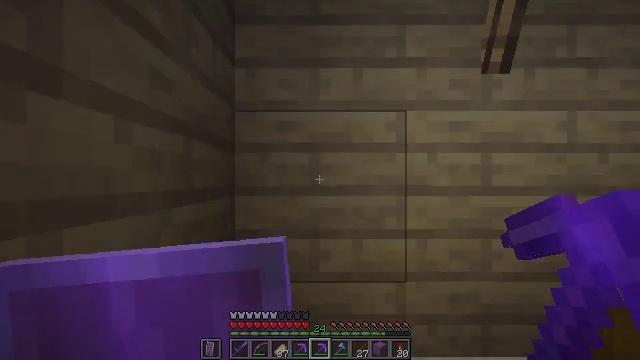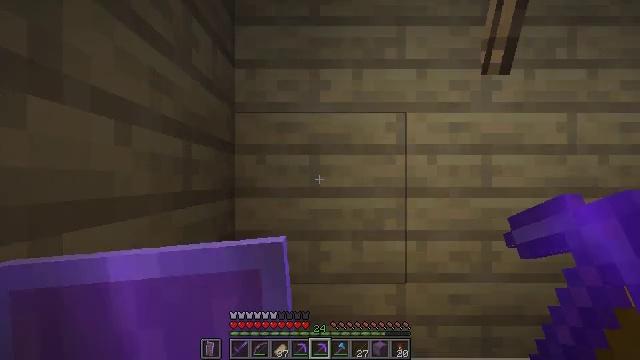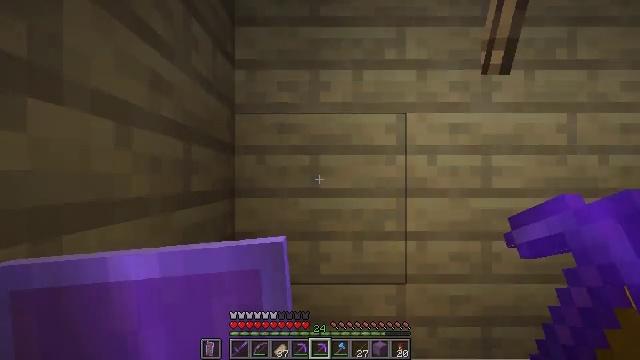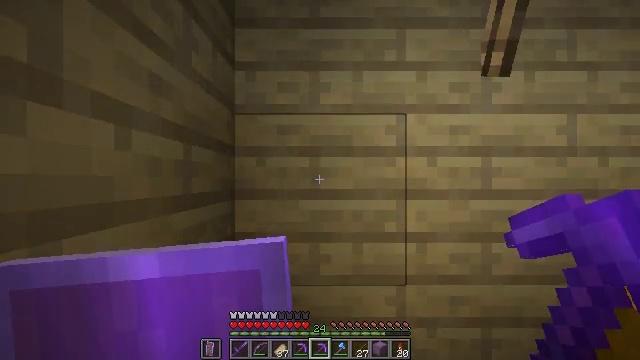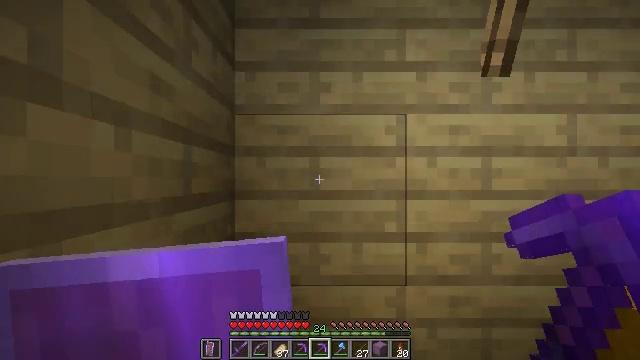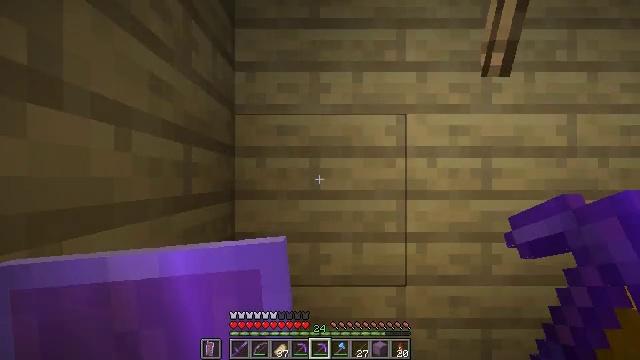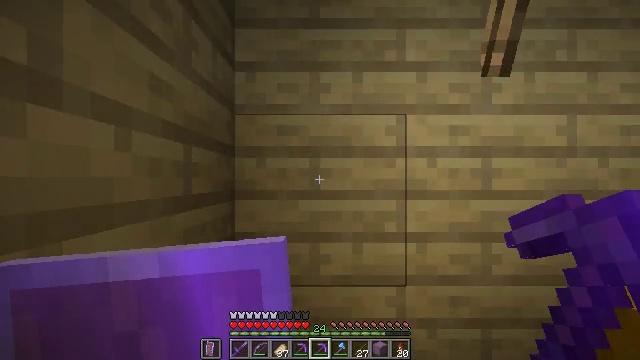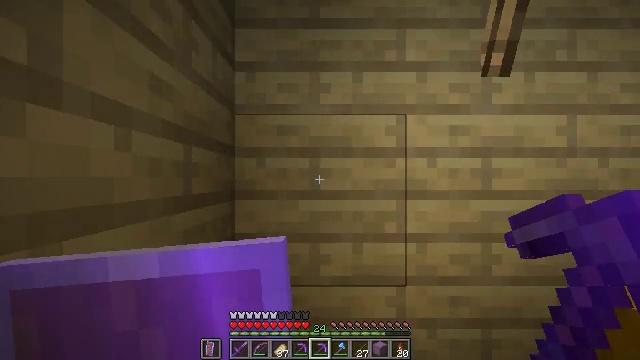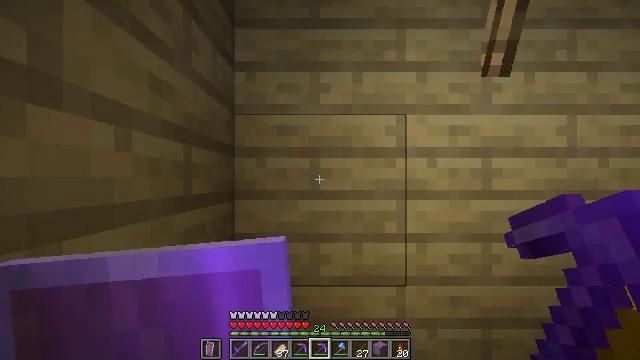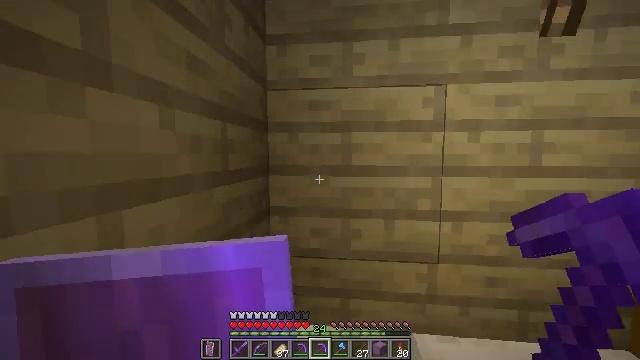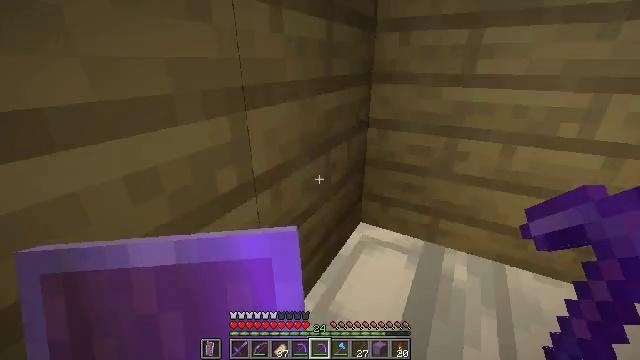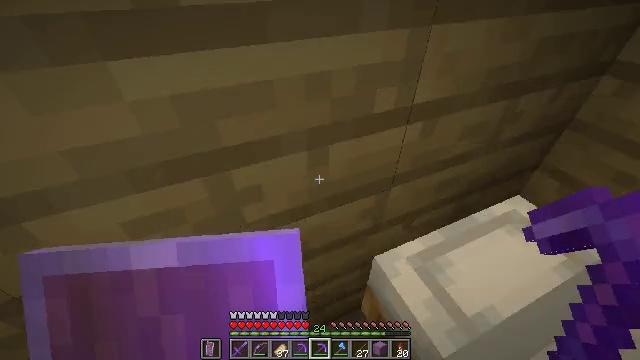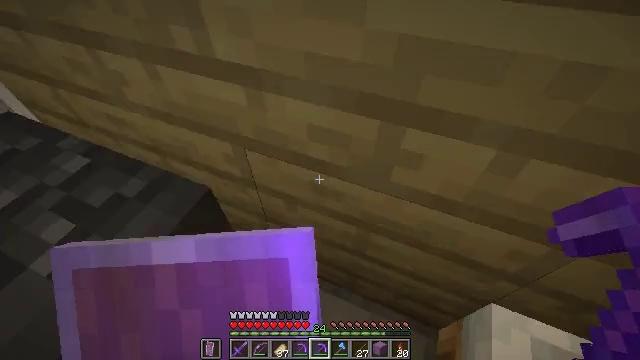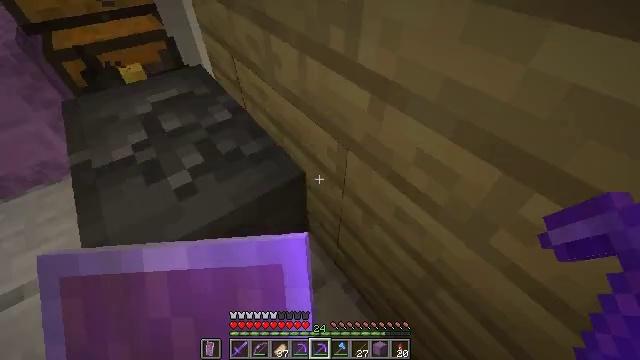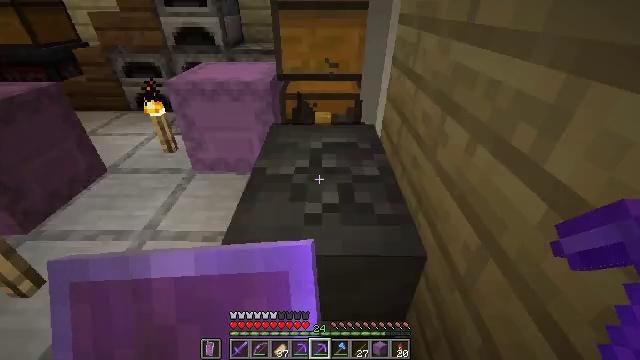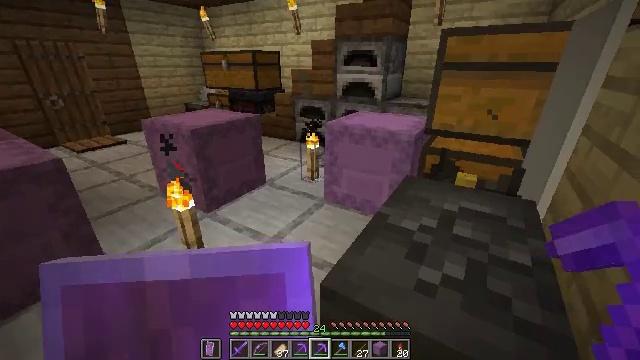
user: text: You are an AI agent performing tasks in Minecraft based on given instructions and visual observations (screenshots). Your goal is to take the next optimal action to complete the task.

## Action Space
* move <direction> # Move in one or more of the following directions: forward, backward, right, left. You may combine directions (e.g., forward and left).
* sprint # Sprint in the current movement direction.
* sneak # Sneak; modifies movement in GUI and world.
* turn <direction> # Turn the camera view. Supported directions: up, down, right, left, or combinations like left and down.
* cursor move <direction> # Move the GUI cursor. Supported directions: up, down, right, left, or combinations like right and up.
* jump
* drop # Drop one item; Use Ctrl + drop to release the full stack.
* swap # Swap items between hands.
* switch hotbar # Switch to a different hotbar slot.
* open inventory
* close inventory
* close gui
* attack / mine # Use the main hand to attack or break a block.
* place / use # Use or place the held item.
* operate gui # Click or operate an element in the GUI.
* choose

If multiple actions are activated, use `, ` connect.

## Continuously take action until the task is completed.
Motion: motion action
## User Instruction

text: Open the crafting table to craft magenta dye.
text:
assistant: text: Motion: no_op
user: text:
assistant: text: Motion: no_op
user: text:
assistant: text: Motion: no_op
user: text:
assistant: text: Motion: no_op
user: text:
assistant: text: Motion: no_op
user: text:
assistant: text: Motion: no_op
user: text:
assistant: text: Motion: no_op
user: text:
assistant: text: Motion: no_op
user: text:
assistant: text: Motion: turn left and down
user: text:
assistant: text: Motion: turn left and down
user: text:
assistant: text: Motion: turn left and down
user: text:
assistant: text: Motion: turn left and down
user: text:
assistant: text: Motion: turn left and up
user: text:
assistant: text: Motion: turn left and up
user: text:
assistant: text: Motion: turn left and up
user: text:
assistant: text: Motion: no_op
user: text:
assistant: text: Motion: no_op
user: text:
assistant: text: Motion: no_op
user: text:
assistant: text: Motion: no_op
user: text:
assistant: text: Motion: no_op
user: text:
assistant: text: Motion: turn right and up
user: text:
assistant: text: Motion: turn right and up
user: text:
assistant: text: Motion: turn right and up
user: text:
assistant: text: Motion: turn up
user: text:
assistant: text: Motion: no_op
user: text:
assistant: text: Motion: no_op
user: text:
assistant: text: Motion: no_op
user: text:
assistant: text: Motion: no_op
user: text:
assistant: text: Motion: no_op
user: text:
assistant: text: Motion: no_op